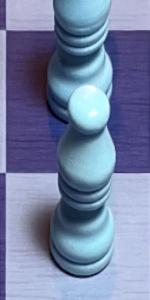
Label: Bishop_White